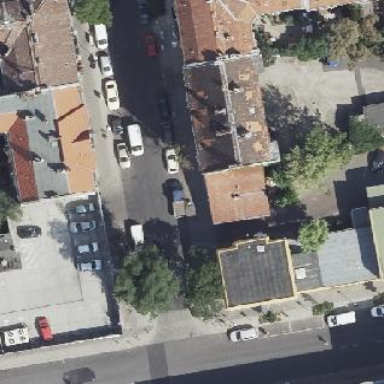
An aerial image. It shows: Asphalt surface in residential road area.